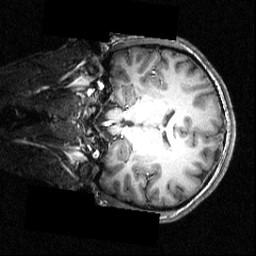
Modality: T1w
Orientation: coronal
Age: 16
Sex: male
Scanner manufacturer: siemens
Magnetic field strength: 3.951 T
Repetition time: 1.5 s
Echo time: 0.00335 s